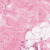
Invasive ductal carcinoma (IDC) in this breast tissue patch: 0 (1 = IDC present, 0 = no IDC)